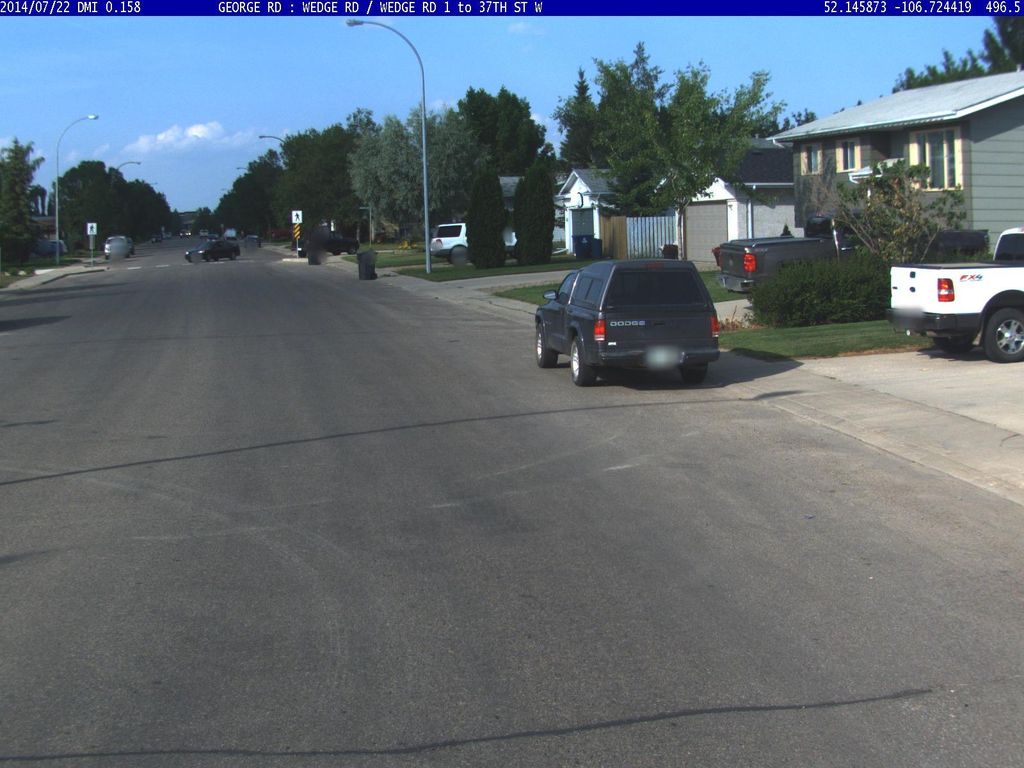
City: saskatoon